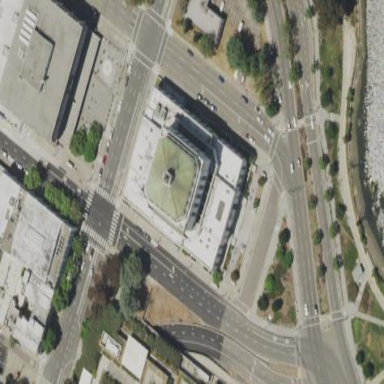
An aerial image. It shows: Courthouse building.